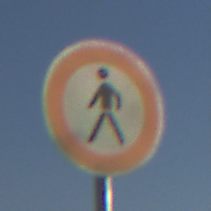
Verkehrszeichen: VerbotFussgaenger
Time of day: MorningAfternoon
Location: Outdoor (Nature)
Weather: Clear
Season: NotSpecified
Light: Natural